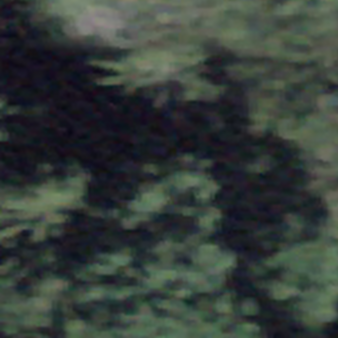
Label: other